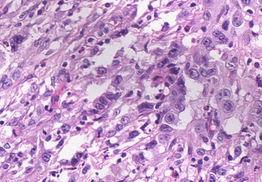
Tumor epithelial tissue: yes
Tumor-associated stroma tissue: no
Normal tissue: no